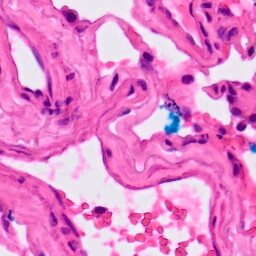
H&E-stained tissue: Lung